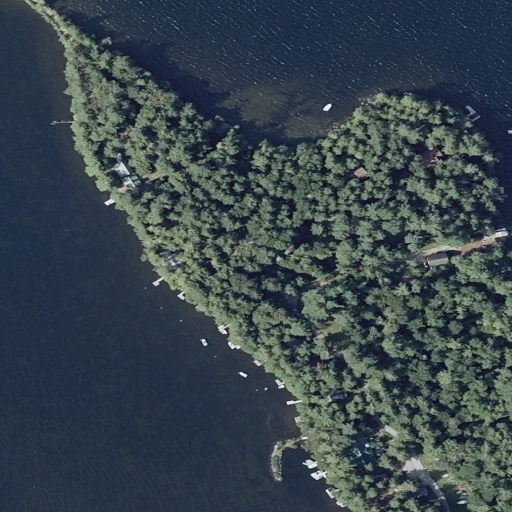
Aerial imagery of cape in Maine named Long Point containing open water, open development, evergreen forest, herbaceous wetlands, and low intensity development